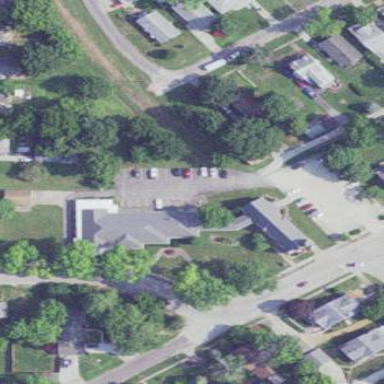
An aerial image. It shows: Parking area.